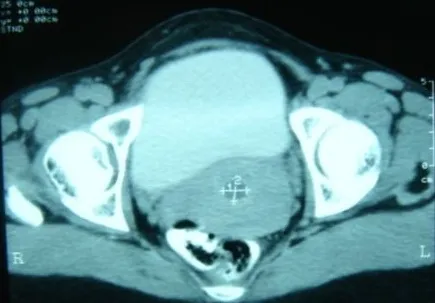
CECT showing normal internal genitalia of the patient.
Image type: radiology (ct)